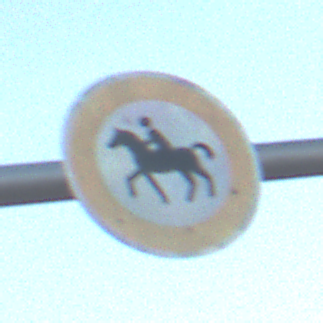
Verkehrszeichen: VerbotReiter
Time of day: SunriseSunset
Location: Outdoor (Nature)
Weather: Clear
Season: NotSpecified
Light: Natural